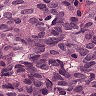
Metastatic tissue present: yes